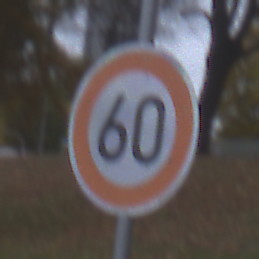
Verkehrszeichen: Geschwindigkeit60
Umgebung: Outdoor, Urban
Tageszeit: MorningAfternoon
Wetter: Overcast
Licht: Natural
Jahreszeit: NotSpecified
Kontrast: LowContrast